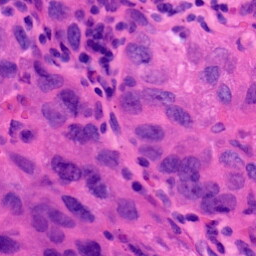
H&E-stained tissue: Lung